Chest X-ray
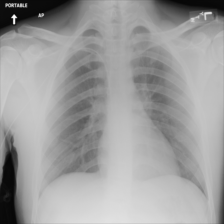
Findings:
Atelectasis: negative
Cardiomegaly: negative
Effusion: negative
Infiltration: negative
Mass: negative
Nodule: negative
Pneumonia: negative
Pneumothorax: negative
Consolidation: negative
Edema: negative
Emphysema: negative
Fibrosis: negative
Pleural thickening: negative
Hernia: negative